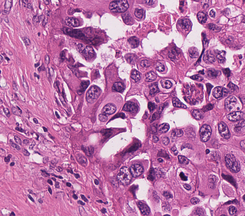
Tumor epithelial tissue: yes
Tumor-associated stroma tissue: yes
Normal tissue: no